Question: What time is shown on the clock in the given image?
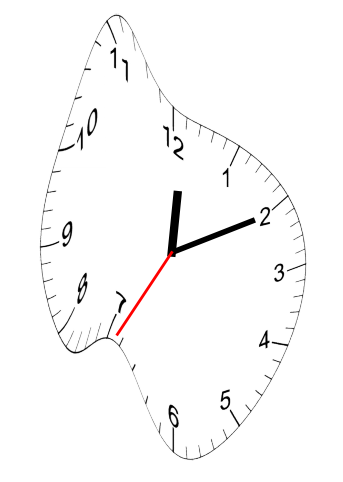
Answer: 12:10:35